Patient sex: M
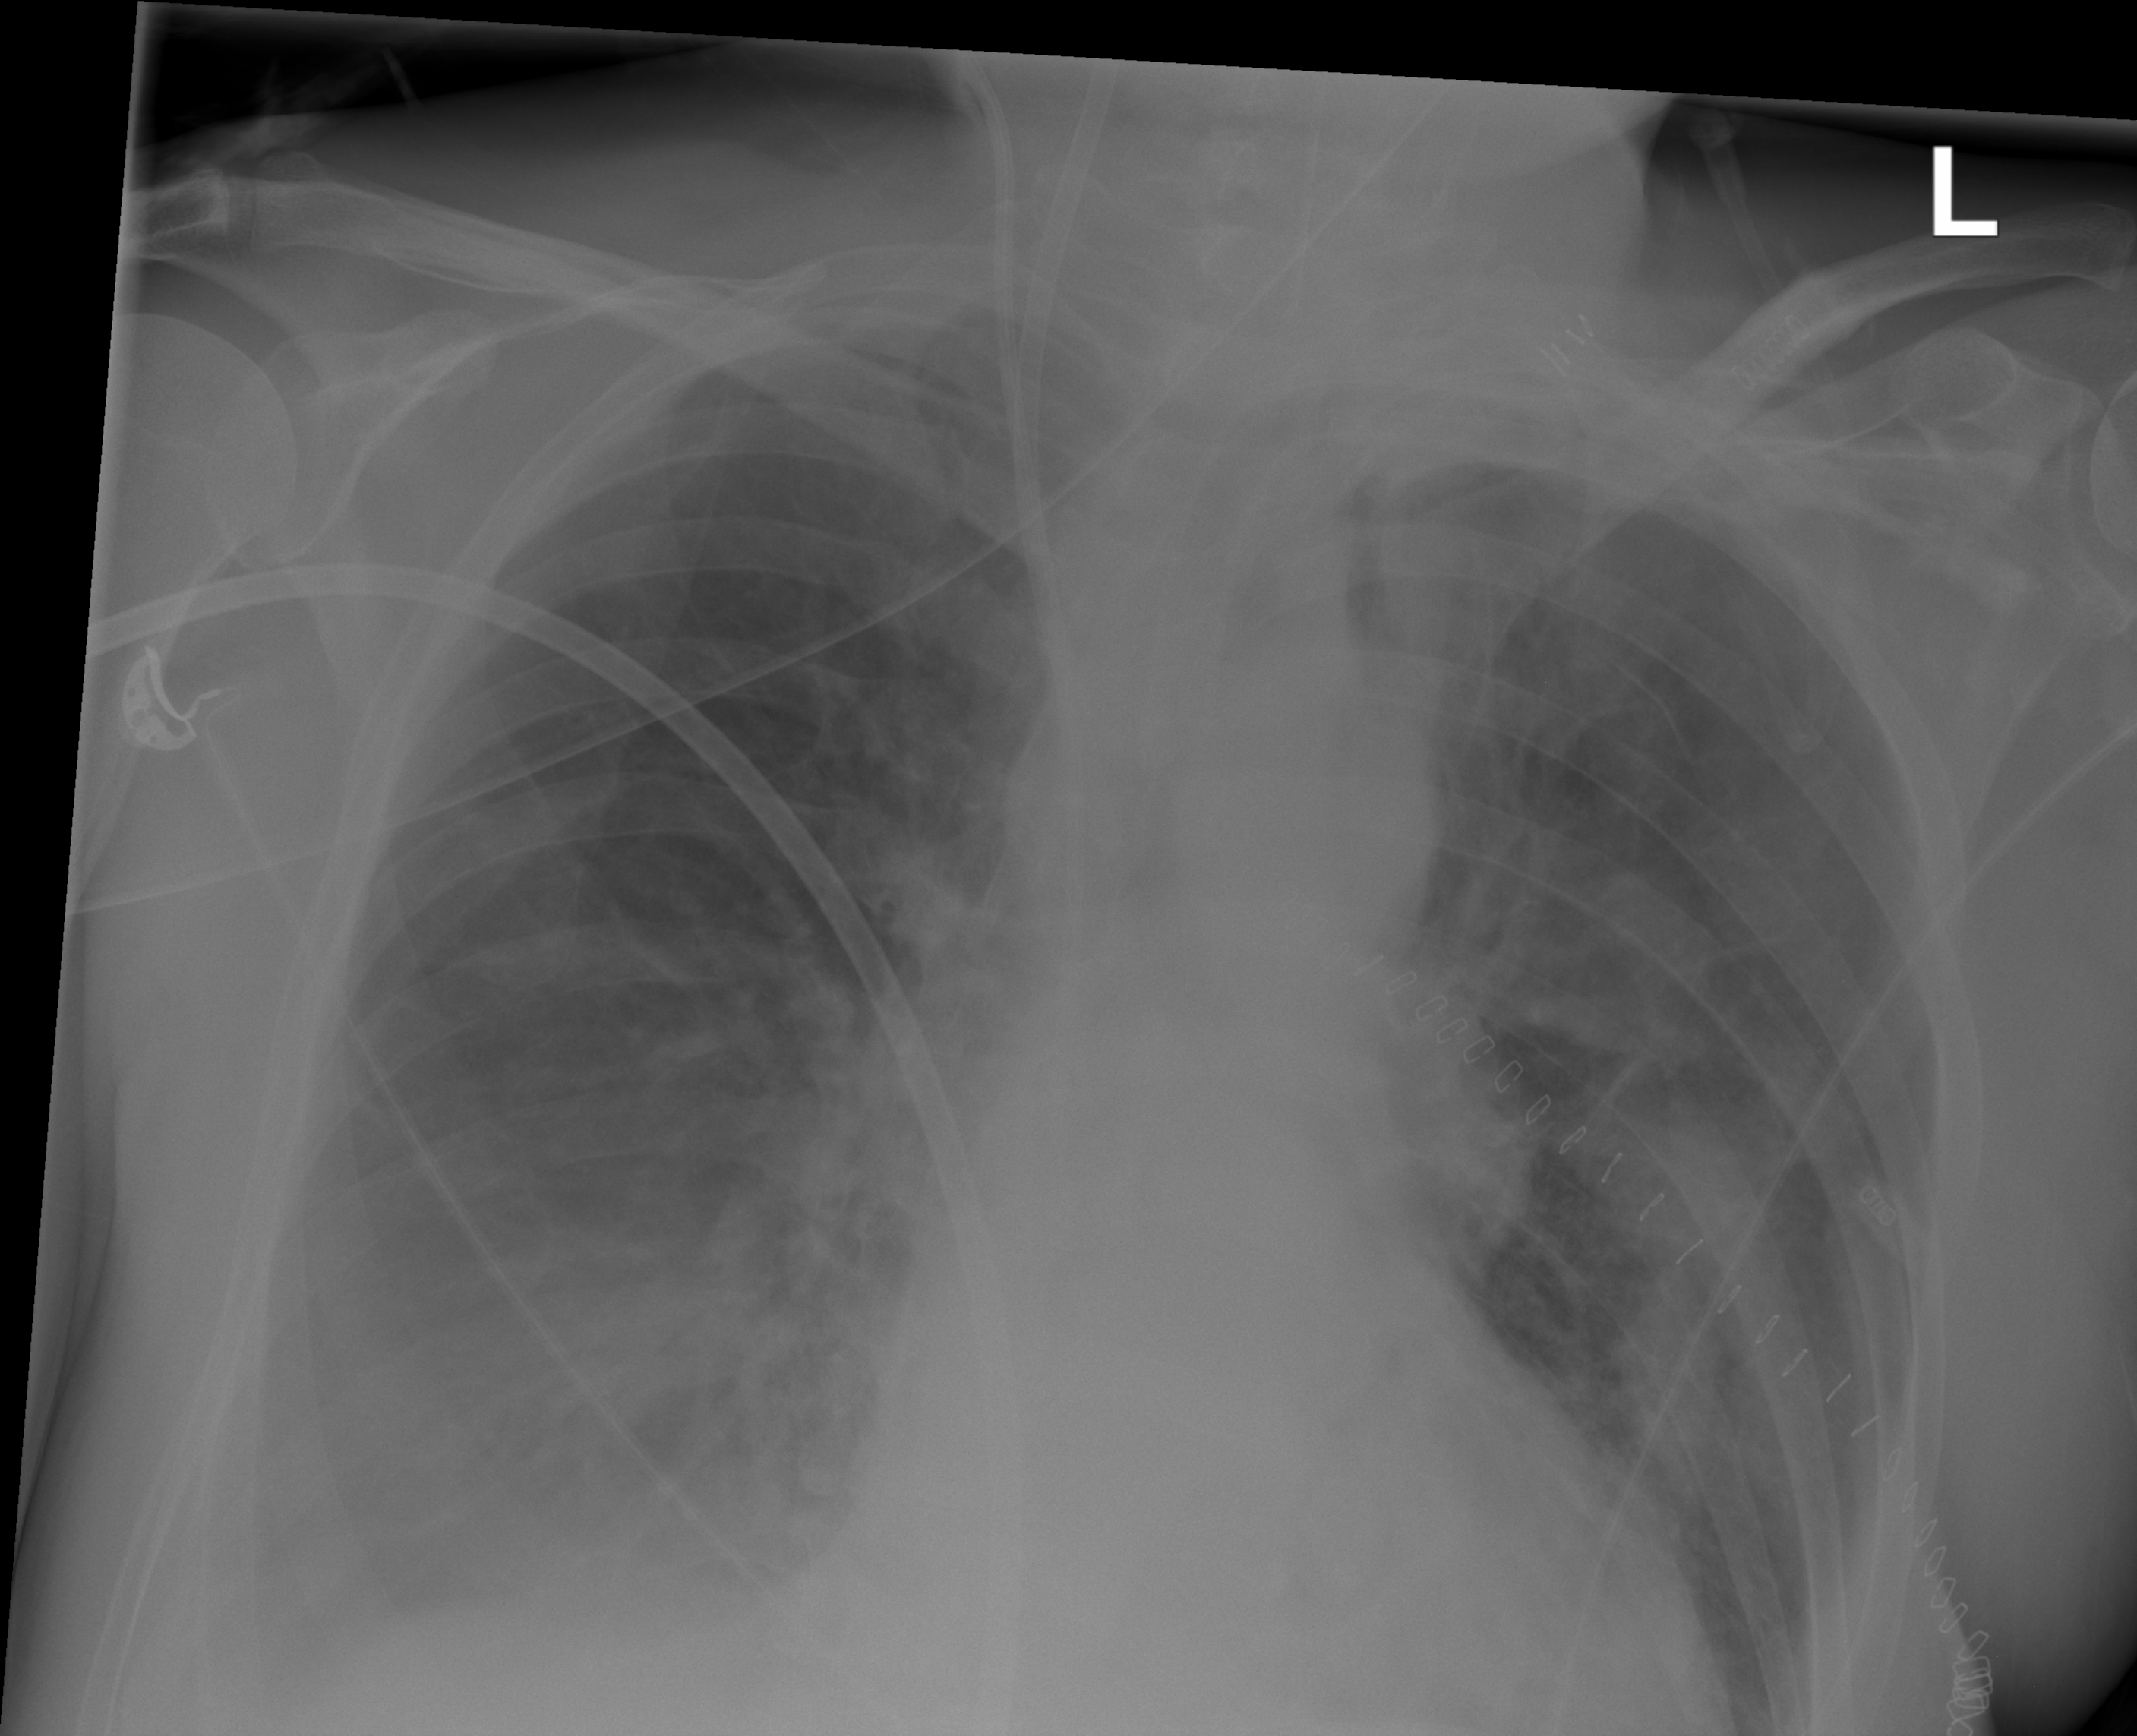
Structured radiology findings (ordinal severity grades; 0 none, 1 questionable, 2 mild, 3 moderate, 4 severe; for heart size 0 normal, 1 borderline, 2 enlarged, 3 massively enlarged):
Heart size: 2
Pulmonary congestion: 0
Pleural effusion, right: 2
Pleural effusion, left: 0
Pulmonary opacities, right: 2
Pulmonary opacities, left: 1
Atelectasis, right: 2
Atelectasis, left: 2